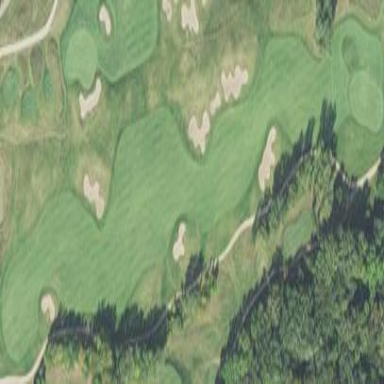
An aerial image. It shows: Grassy area designated as golf fairway.